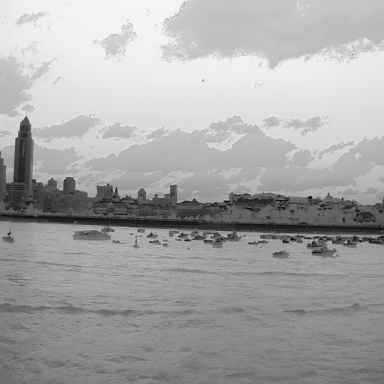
There are seven canoes in the infrared image.